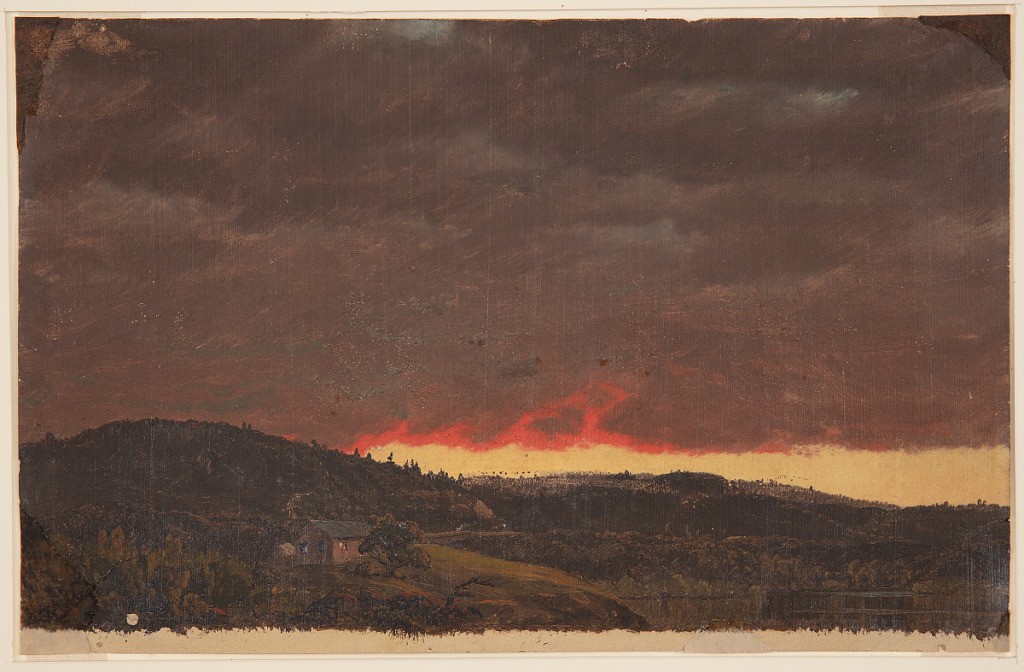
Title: Landscape at Twilight
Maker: Frederic Edwin Church, American, 1826–1900
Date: probably 1850–55
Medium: Brush and oil, graphite on paperboard
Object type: Drawing
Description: Landscape sketch of hilly terrain at sunset with a lake in the foreground at right and a house with a barn on cultivated land beside it at left. A dim, yellow sky illuminates the horizon while, above, a large cloud bank dominates the sky and is tinged with pink and deep red light by the setting sun.